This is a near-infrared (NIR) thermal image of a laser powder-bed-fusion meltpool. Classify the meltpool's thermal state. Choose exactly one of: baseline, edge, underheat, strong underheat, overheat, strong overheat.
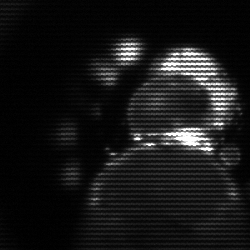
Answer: baseline